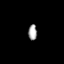
Tissue: lung
Cell type: T cells
Senescence score: 0.5504
Nuclear area (px): 132
Mean DAPI intensity: 166.477